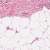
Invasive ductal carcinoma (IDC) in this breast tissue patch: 1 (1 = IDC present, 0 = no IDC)